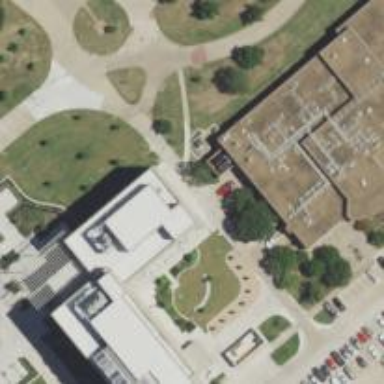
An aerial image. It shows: University building.